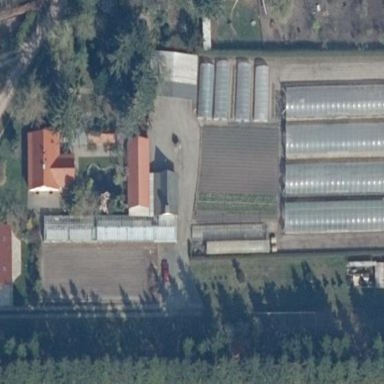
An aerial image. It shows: Greenhouse used for horticulture.